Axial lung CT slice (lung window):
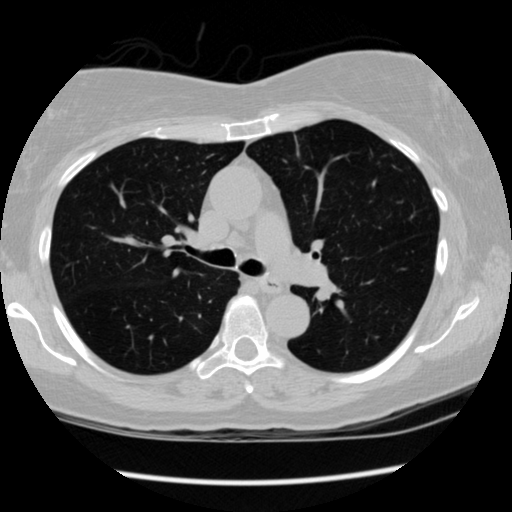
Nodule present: no